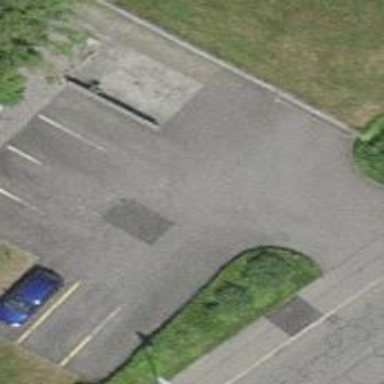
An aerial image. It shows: Road serving as parking aisle.